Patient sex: M
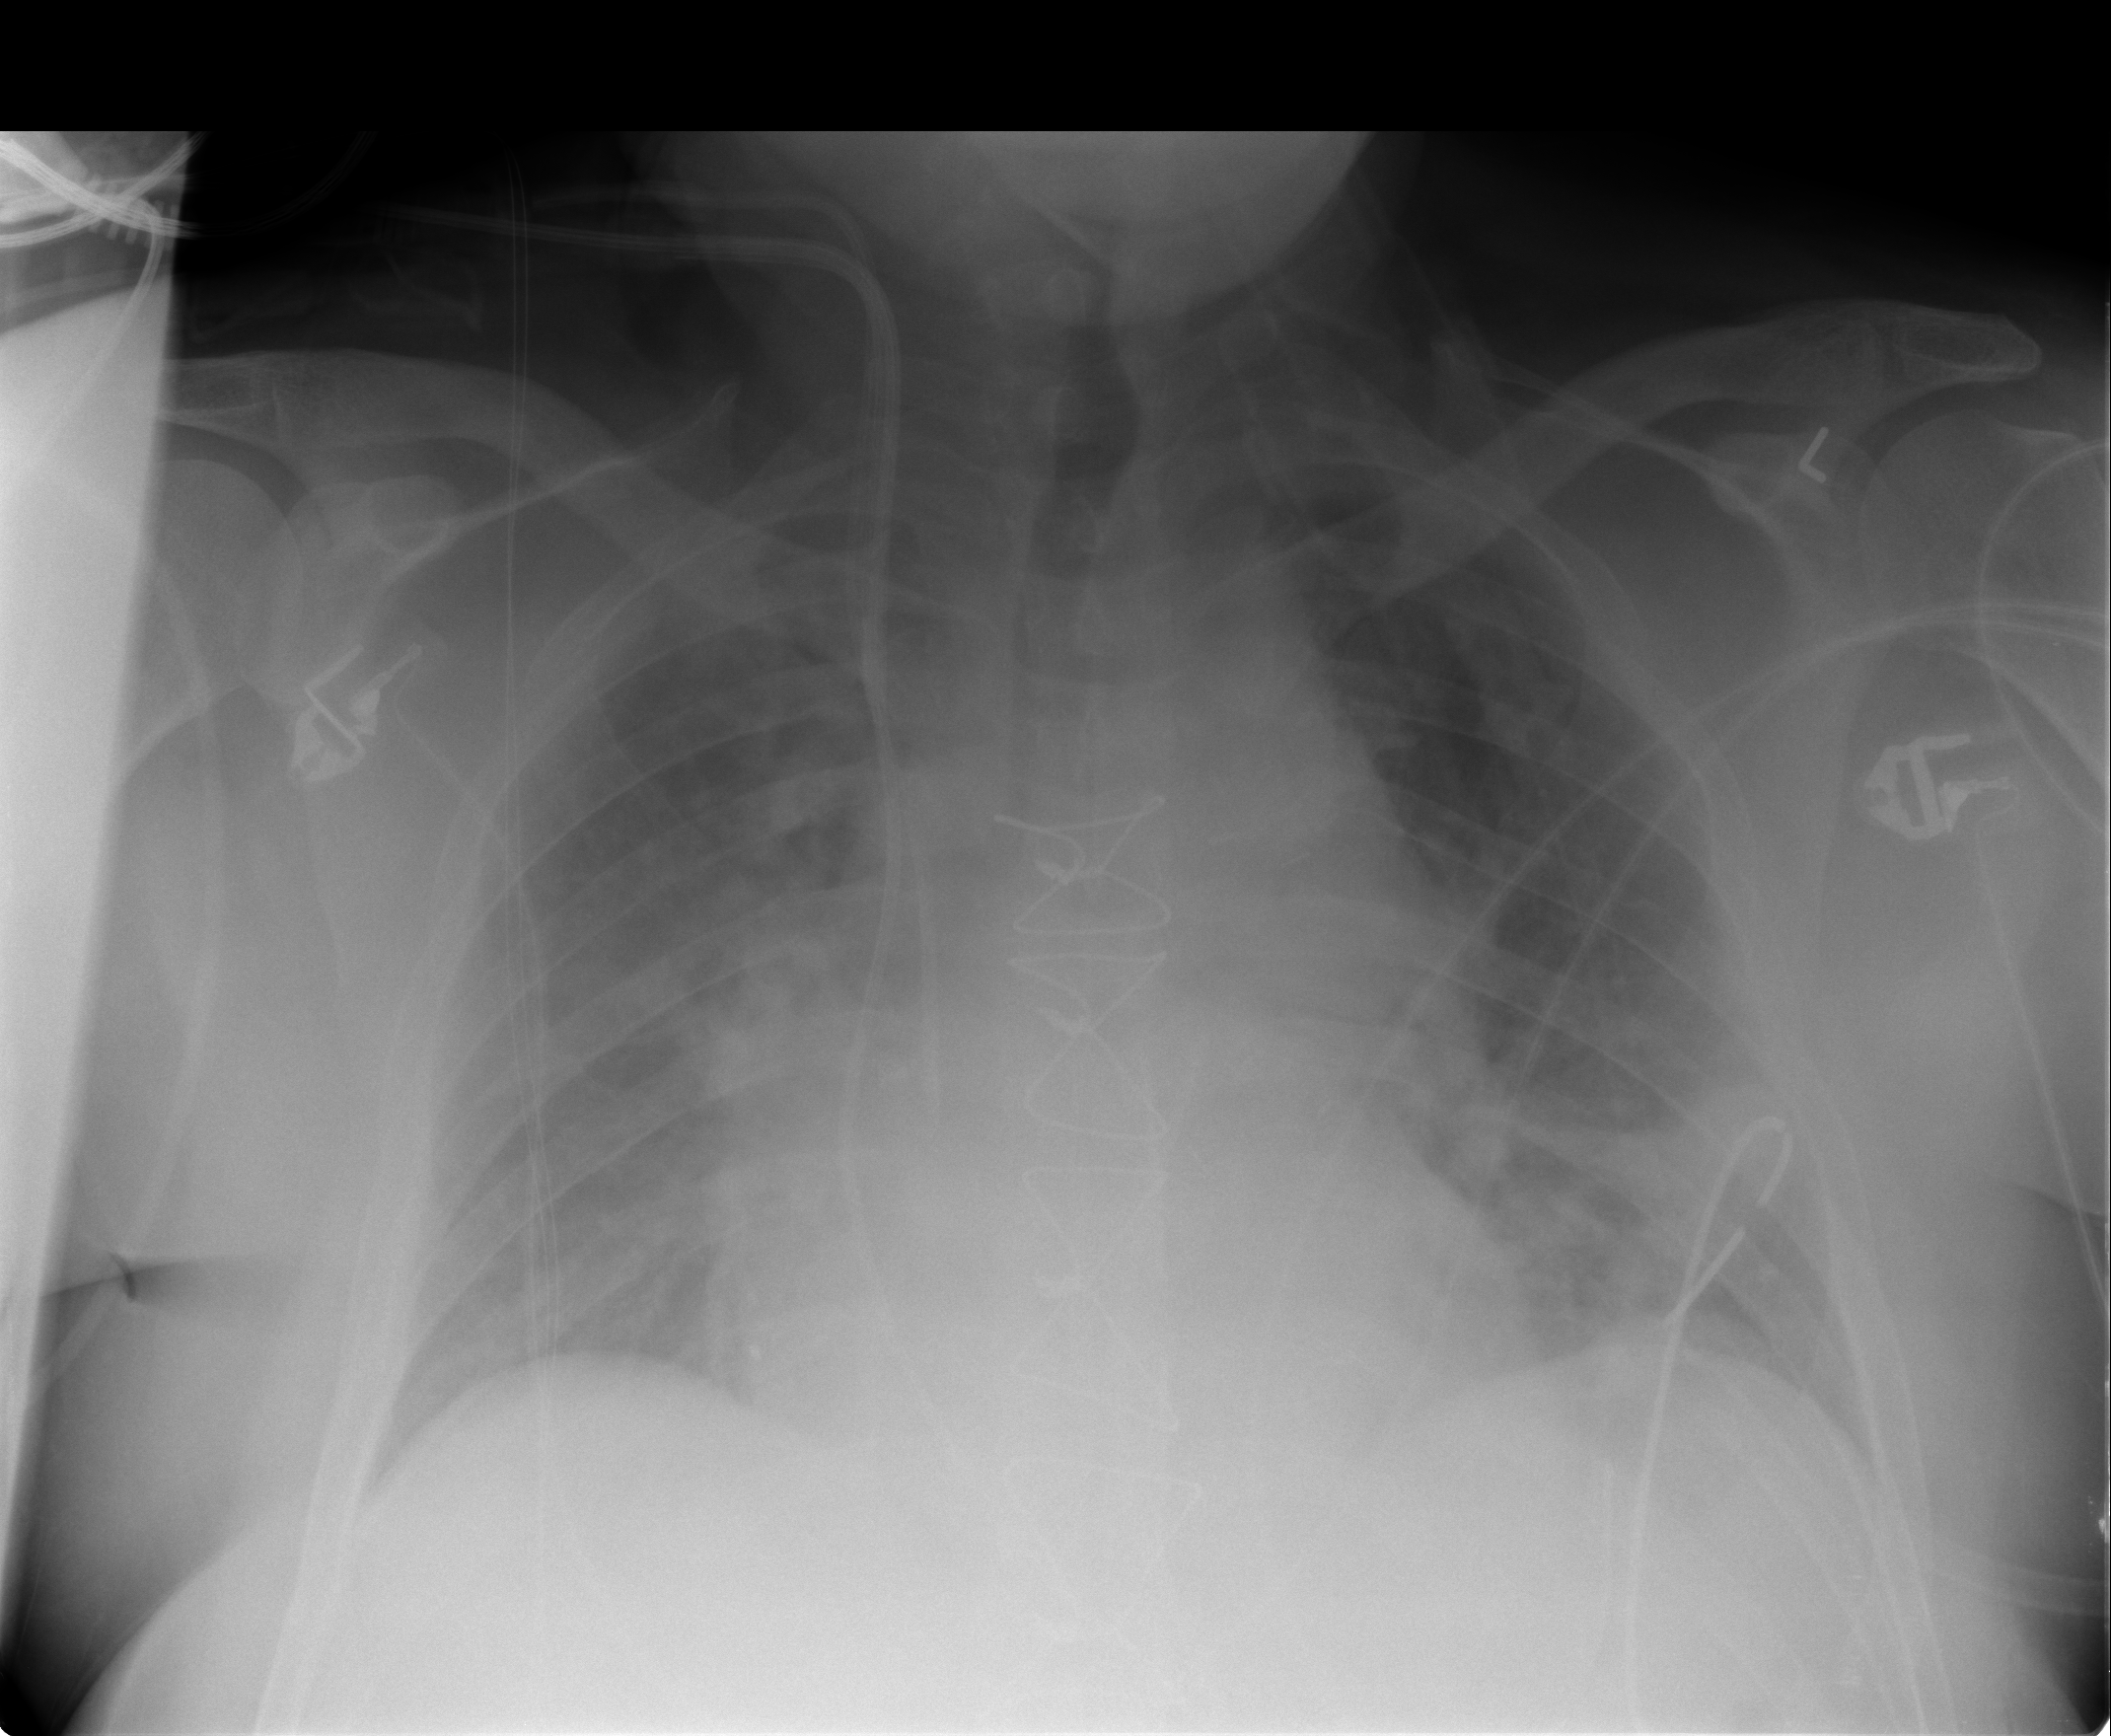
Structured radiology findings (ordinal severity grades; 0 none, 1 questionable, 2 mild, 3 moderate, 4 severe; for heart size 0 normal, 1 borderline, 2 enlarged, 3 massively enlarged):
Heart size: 0
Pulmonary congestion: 2
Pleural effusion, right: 1
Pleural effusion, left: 1
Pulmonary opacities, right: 2
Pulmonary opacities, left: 2
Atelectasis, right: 2
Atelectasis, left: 2